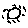
Label: sun